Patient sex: M
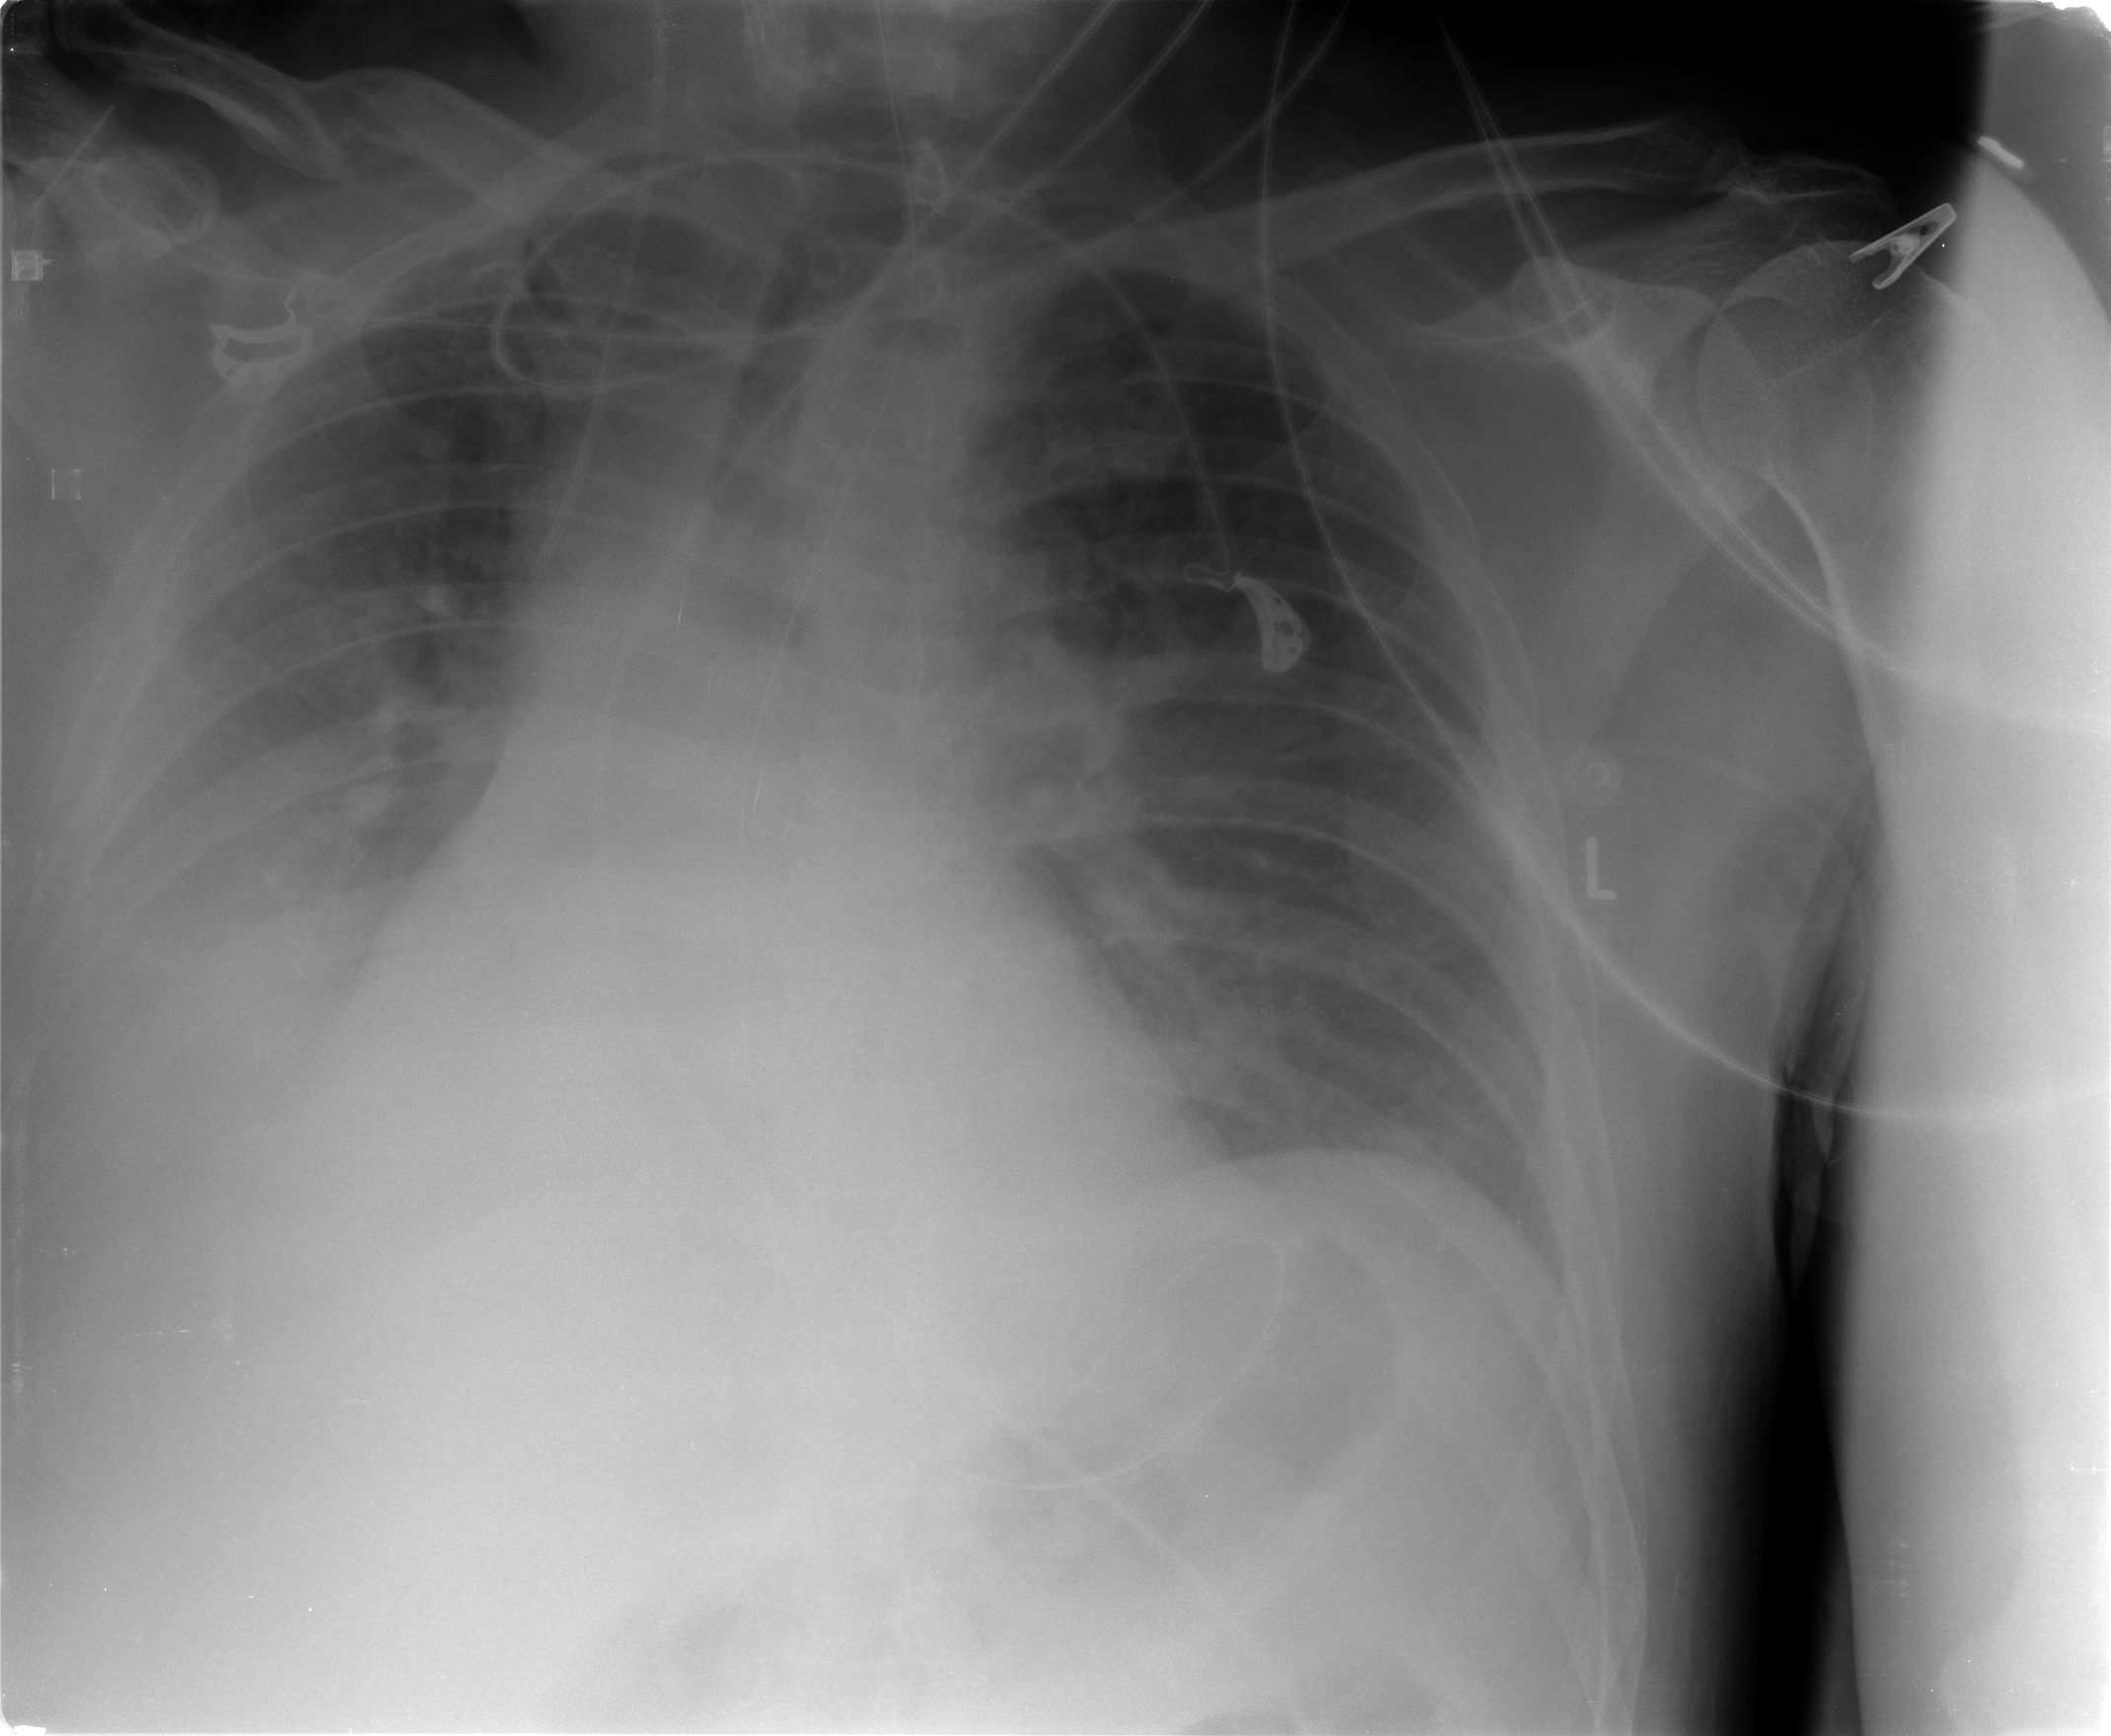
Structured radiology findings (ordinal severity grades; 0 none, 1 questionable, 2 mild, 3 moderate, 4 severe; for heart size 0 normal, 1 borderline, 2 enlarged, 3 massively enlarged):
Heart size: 0
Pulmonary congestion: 3
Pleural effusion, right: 3
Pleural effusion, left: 2
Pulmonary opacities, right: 0
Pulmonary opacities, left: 0
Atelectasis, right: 3
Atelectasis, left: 0